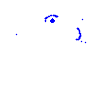
Particle: proton